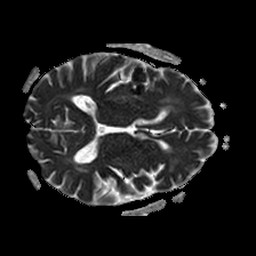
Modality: ADC
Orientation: axial
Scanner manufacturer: philips
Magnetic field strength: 1.5 T
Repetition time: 3.398 s
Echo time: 0.06922 s